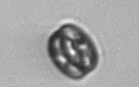
Label: Thalassiosira